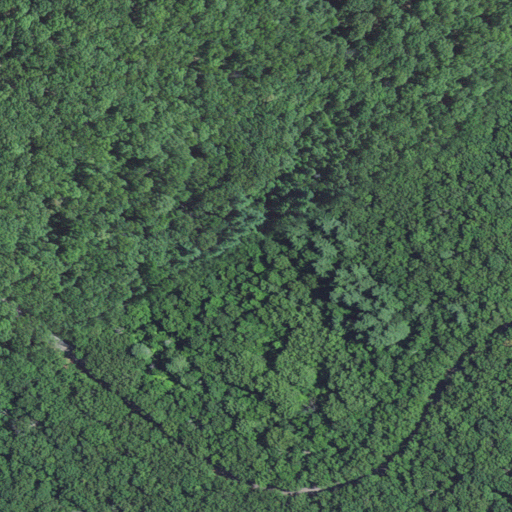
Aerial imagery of gap in Missouri named Persimmon Gap containing deciduous forest, open development, and evergreen forest